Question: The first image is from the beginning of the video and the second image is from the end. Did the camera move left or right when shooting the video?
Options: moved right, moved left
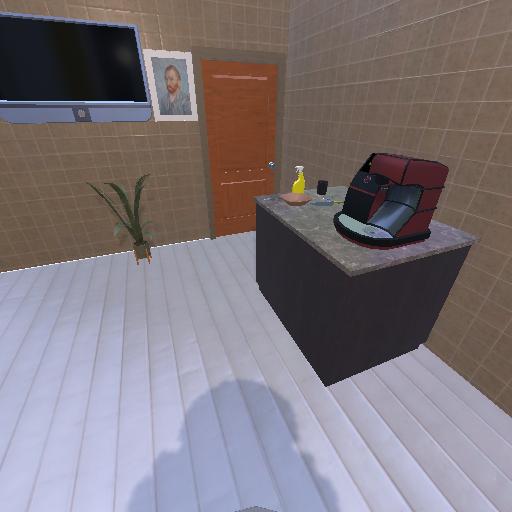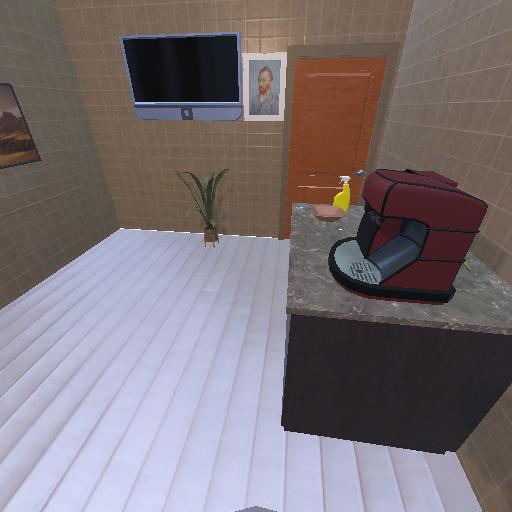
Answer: moved right